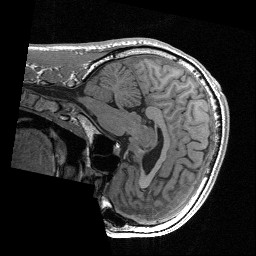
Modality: T1w
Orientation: sagittal
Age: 44
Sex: male